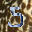
Label: 5